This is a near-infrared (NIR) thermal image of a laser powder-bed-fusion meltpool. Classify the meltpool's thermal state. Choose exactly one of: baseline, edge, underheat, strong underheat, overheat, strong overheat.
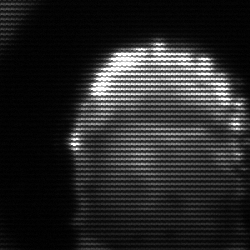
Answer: baseline